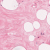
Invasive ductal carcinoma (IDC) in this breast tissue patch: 0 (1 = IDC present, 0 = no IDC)